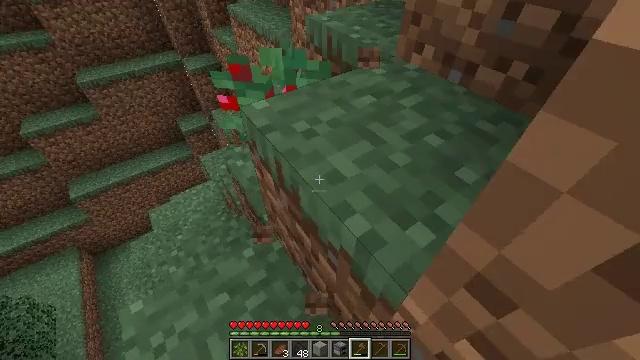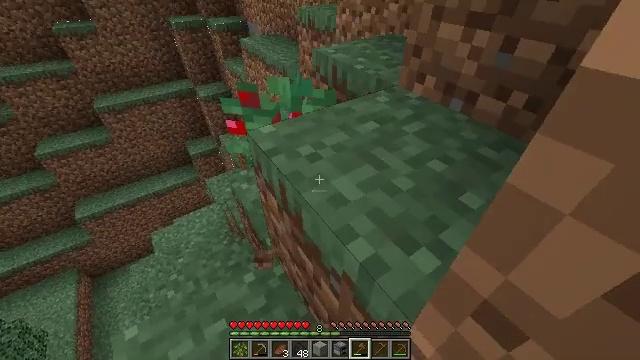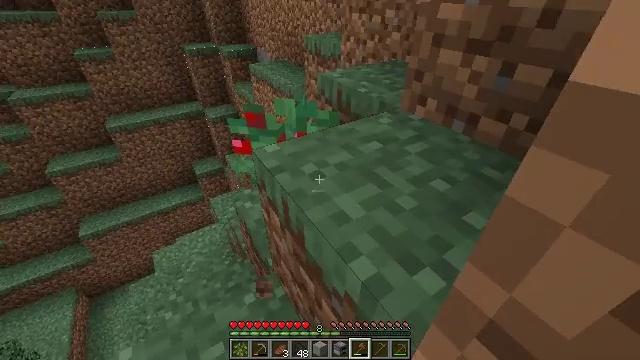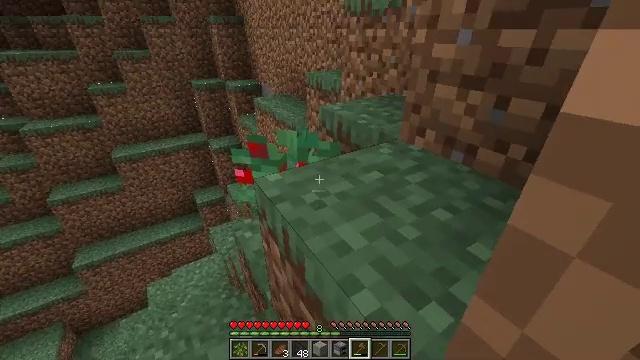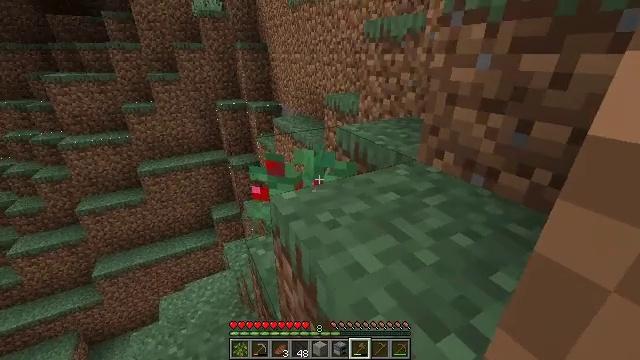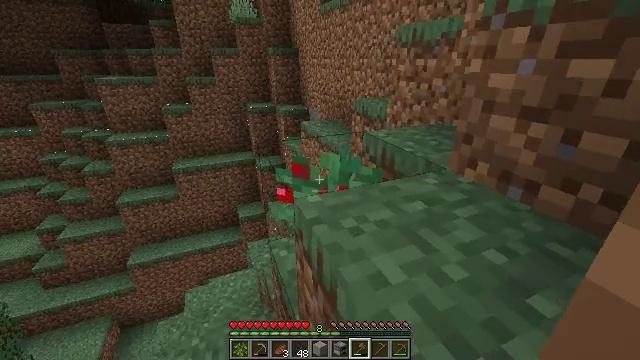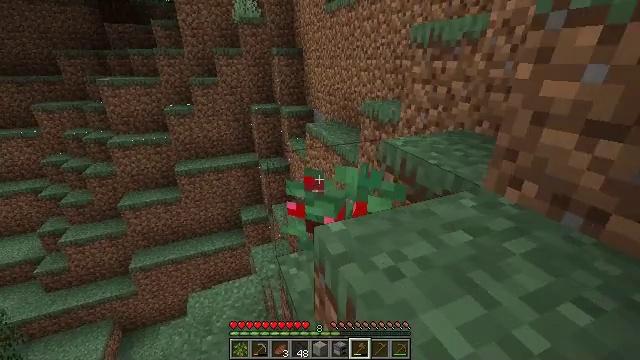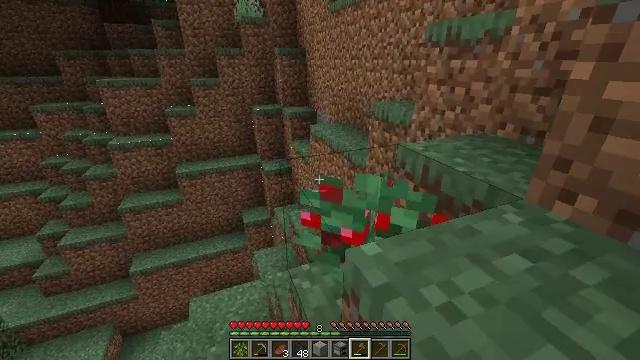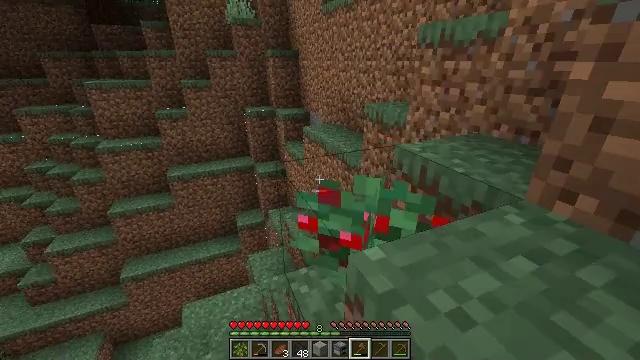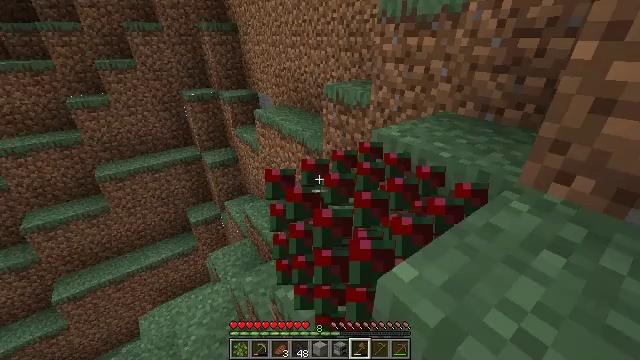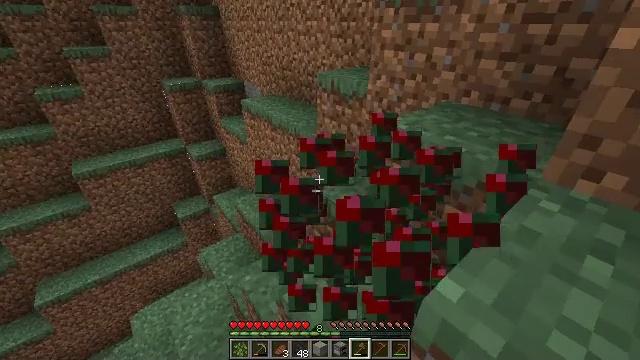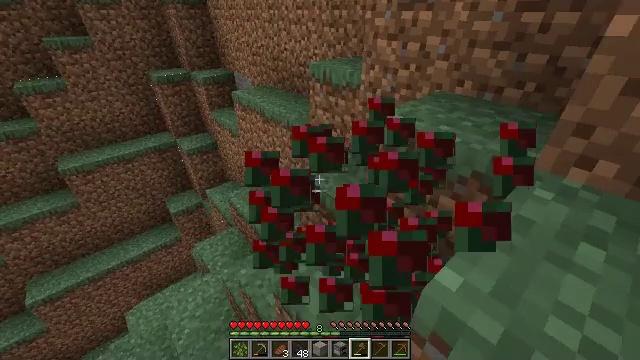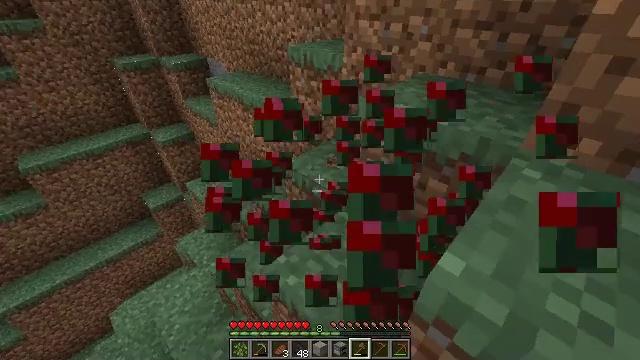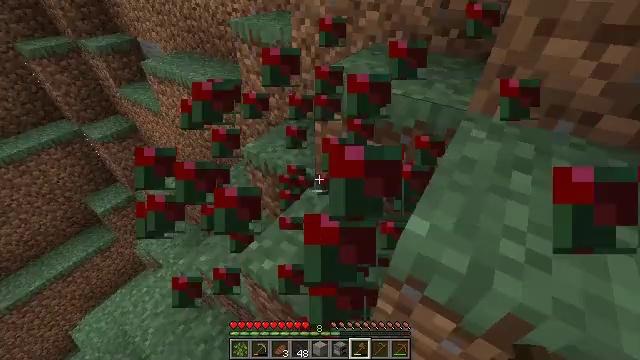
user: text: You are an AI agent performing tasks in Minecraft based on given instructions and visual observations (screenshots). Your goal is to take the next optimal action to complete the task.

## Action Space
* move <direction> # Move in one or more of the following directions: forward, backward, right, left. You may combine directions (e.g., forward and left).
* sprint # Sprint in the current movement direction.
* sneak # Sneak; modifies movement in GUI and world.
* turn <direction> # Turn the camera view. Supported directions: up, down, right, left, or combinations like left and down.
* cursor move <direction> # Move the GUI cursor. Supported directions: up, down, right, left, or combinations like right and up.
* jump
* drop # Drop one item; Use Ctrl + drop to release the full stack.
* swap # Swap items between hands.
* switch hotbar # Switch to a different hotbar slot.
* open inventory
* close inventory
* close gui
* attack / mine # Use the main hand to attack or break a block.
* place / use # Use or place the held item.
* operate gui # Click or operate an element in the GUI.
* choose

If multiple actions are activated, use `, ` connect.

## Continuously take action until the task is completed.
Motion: motion action
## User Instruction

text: Gather sweet berries from the bush.
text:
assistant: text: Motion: turn left and up
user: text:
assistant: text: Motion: turn left and up
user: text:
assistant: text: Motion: turn up
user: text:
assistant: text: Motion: turn left and up
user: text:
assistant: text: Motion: move forward, turn left
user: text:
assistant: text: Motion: move forward
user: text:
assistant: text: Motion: move forward and move left
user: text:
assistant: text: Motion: move forward and move left, turn right
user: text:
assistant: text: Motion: move forward and move left, turn right and down, attack / mine
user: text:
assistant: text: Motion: turn right and down, attack / mine
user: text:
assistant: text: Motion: turn right and down, attack / mine
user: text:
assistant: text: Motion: turn right and down, attack / mine
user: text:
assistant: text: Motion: turn right and down, attack / mine
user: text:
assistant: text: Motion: no_op